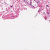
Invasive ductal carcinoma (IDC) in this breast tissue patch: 0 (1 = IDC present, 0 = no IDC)